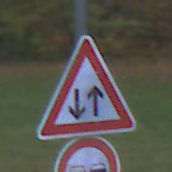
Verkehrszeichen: Gegenverkehr
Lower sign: Ueberholverbot
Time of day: SunriseSunset
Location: Outdoor (Nature)
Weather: PartlyCloudy
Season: Autumn
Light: Natural